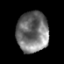
Tissue: prostate
Cell type: T cells
Senescence score: 0.3344
Nuclear area (px): 1262
Mean DAPI intensity: 115.868